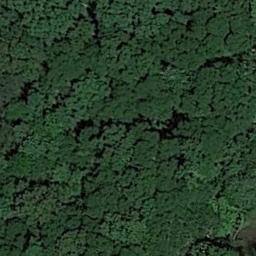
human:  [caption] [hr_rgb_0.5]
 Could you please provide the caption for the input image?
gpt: This is a dense forest .

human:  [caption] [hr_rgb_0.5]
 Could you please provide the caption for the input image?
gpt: The forest has a lot of dense green trees of different color depths .

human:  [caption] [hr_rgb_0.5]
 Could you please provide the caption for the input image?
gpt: The forest is full of green trees .

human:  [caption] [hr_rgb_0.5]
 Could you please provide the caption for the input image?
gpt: Many green trees are in a forest .

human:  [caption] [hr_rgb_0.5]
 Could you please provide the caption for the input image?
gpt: A forest with many viridian trees .